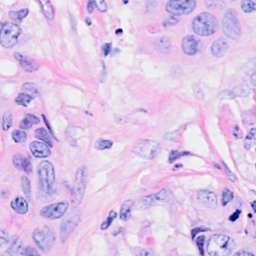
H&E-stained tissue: Breast